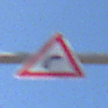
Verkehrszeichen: KurveRechts
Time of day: MorningAfternoon
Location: Outdoor (Suburban)
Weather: PartlyCloudy
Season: NotSpecified
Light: Natural